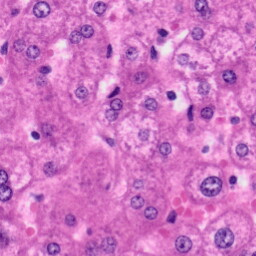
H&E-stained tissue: Liver